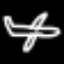
Label: airplane